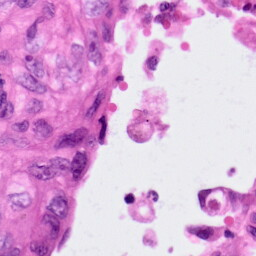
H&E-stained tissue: Lung